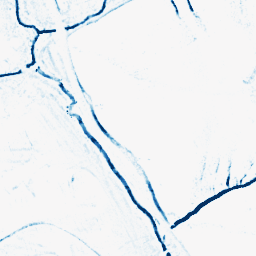
Category: morphological
Decomposition family: morphological_rect
Decomposition parameters: operation: closing
width: 5
height: 5
Upsampling method: bilinear
Upsampling parameters: scale: 2
Upsampling scale: 2